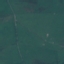
Land use / land cover class: Pasture